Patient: sex M, age 57
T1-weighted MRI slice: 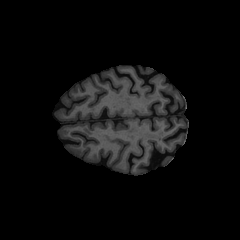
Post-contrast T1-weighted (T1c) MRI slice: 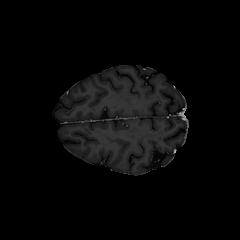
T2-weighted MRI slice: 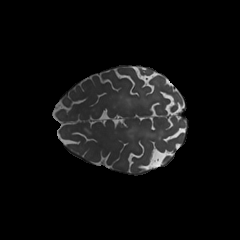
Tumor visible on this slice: yes
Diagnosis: Glioblastoma, IDH-wildtype
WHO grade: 4